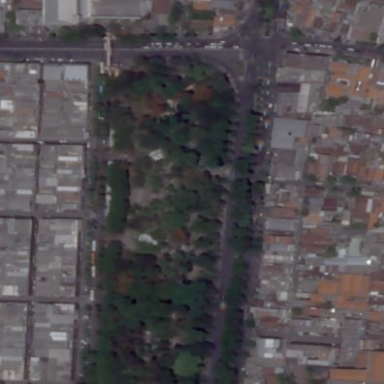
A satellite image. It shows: Park.